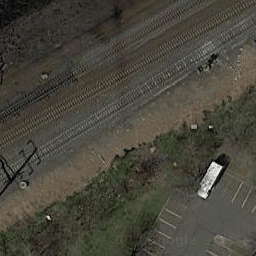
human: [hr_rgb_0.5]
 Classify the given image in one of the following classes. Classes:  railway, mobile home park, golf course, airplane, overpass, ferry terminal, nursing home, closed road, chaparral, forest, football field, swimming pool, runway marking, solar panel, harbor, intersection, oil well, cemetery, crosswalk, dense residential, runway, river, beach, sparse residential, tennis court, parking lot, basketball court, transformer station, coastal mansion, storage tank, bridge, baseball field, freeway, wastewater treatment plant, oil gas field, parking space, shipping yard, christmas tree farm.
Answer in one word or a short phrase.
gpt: railway